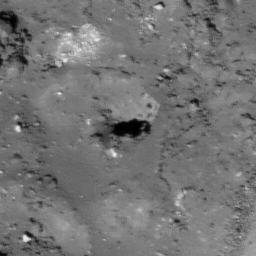
Pit: Tharp 3
Host crater: Tharp
Host type: impact_melt
Lunar coordinates: latitude -30.571, longitude 145.663